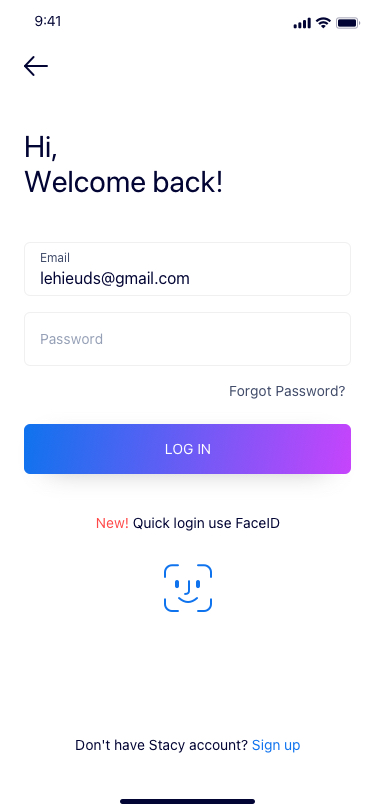
Text in this UI design:
Hi,
Welcome back!
Don't have Stacy account? Sign up
Forgot Password?
New! Quick login use FaceID